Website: apple
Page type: customer-info-address
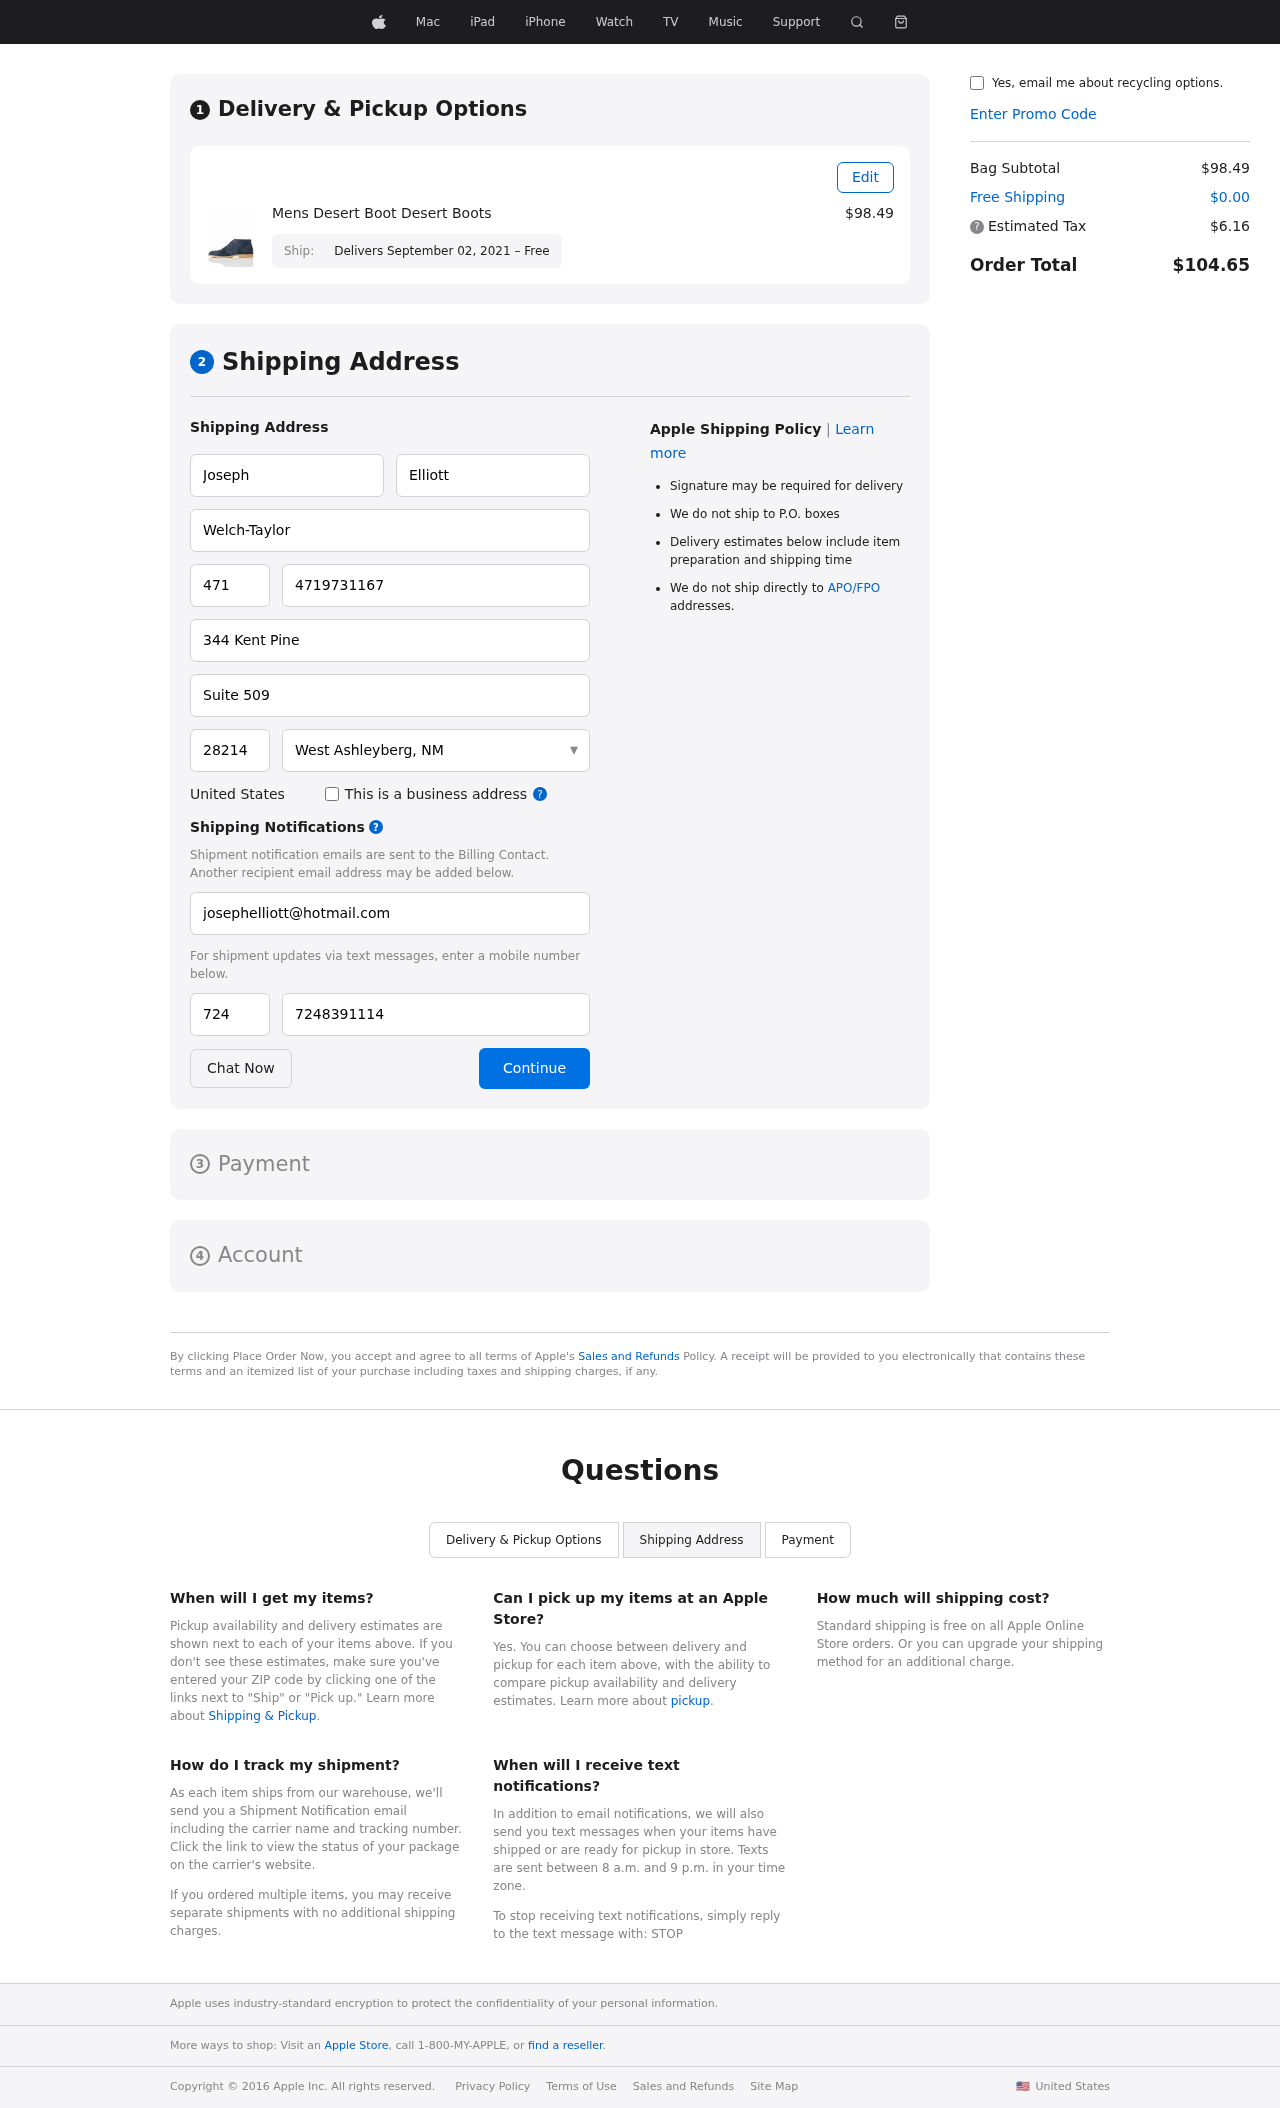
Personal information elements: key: PII_CITY_STATE
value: West Ashleyberg, NM
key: PII_COMPANY
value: Welch-Taylor
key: PII_COUNTRY
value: United States
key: PII_EMAIL
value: josephelliott@hotmail.com
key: PII_FIRSTNAME
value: Joseph
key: PII_LASTNAME
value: Elliott
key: PII_PHONE
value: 4719731167
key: PII_PHONE_ALT
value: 7248391114
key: PII_PHONE_ALT_AREA
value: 724
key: PII_PHONE_AREA
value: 471
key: PII_POSTCODE
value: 28214
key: PII_STREET
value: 344 Kent Pine
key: PII_STREET2
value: Suite 509
Product elements: key: PRODUCT1_NAME
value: Mens Desert Boot Desert Boots
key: PRODUCT1_PRICE
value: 98.49
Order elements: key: ORDER_DELIVERY_DATE
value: Delivers September 02, 2021 – Free
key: ORDER_SUBTOTAL
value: $98.49
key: ORDER_SHIPPING_COST
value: $0.00
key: ORDER_TAX
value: $6.16
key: ORDER_TOTAL
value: $104.65